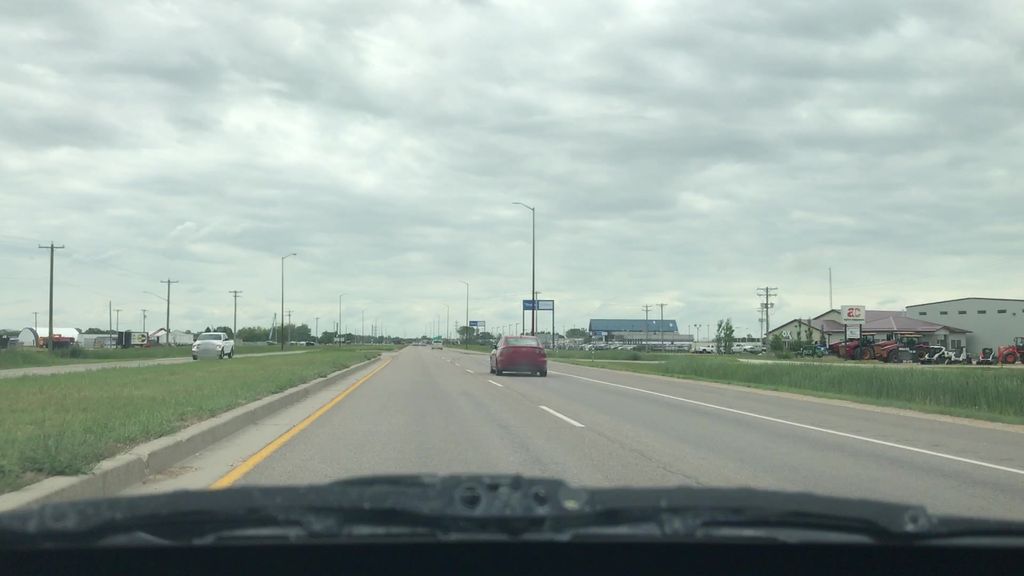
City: winnipeg